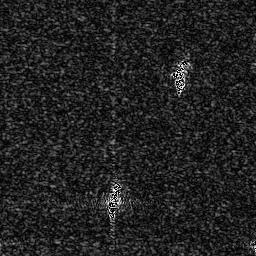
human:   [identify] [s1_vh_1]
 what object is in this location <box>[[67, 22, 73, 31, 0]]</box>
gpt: <ref>1 small ship at the top right</ref>